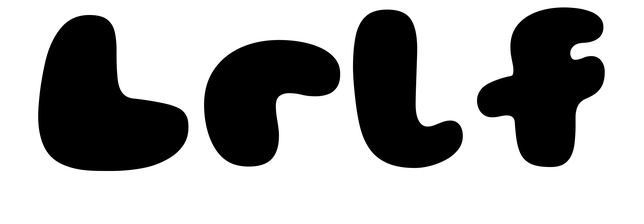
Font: Gluten_Black